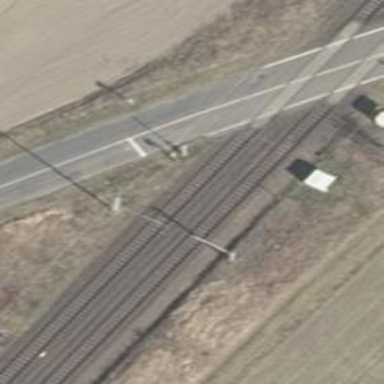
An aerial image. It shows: Railway signal.